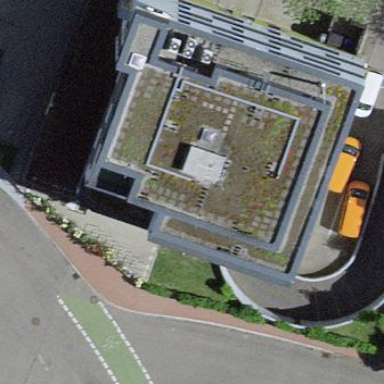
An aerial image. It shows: Hotel building.